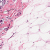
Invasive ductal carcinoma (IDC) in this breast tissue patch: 1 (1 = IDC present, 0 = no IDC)